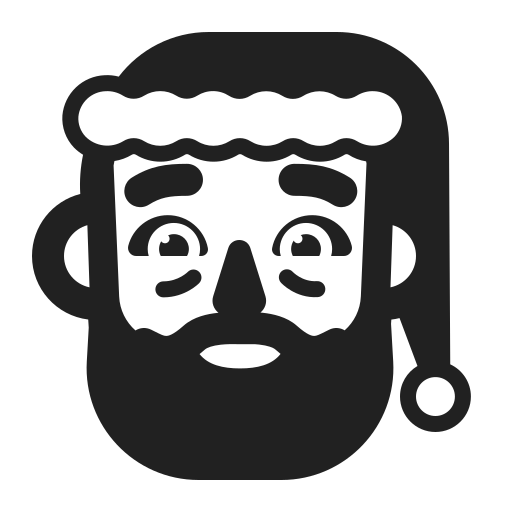
santa claus high contrast default